Field crop: tomato
Growth stage: 1
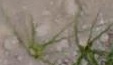
Species: cyperus